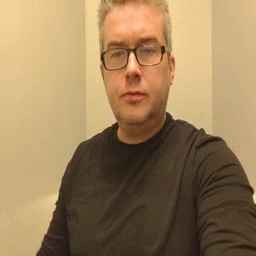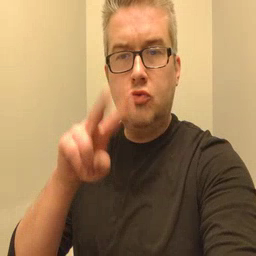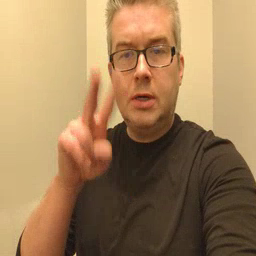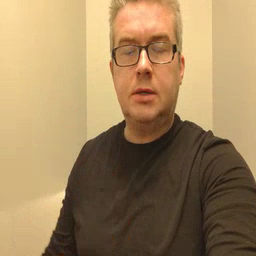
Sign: read